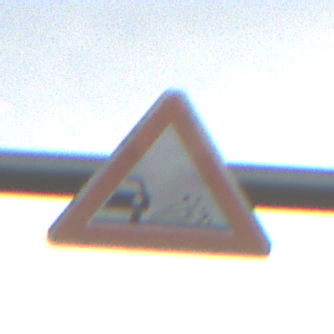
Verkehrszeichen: SplittSchotter
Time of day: SunriseSunset
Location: Outdoor (Nature)
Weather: PartlyCloudy
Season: NotSpecified
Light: Natural